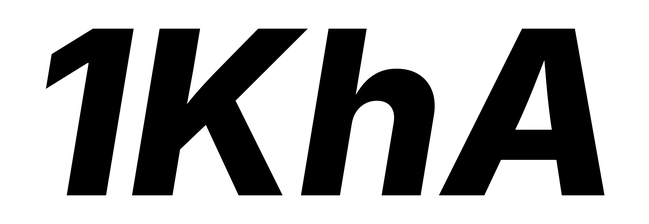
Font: Inter-Italic_ExtraBold_Italic